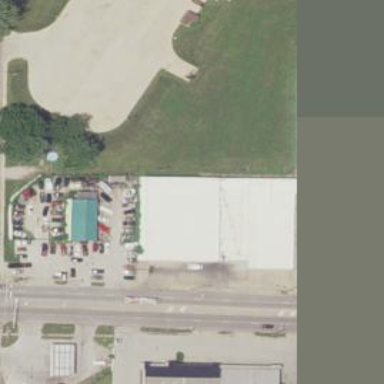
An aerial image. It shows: Commercial building.